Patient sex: M
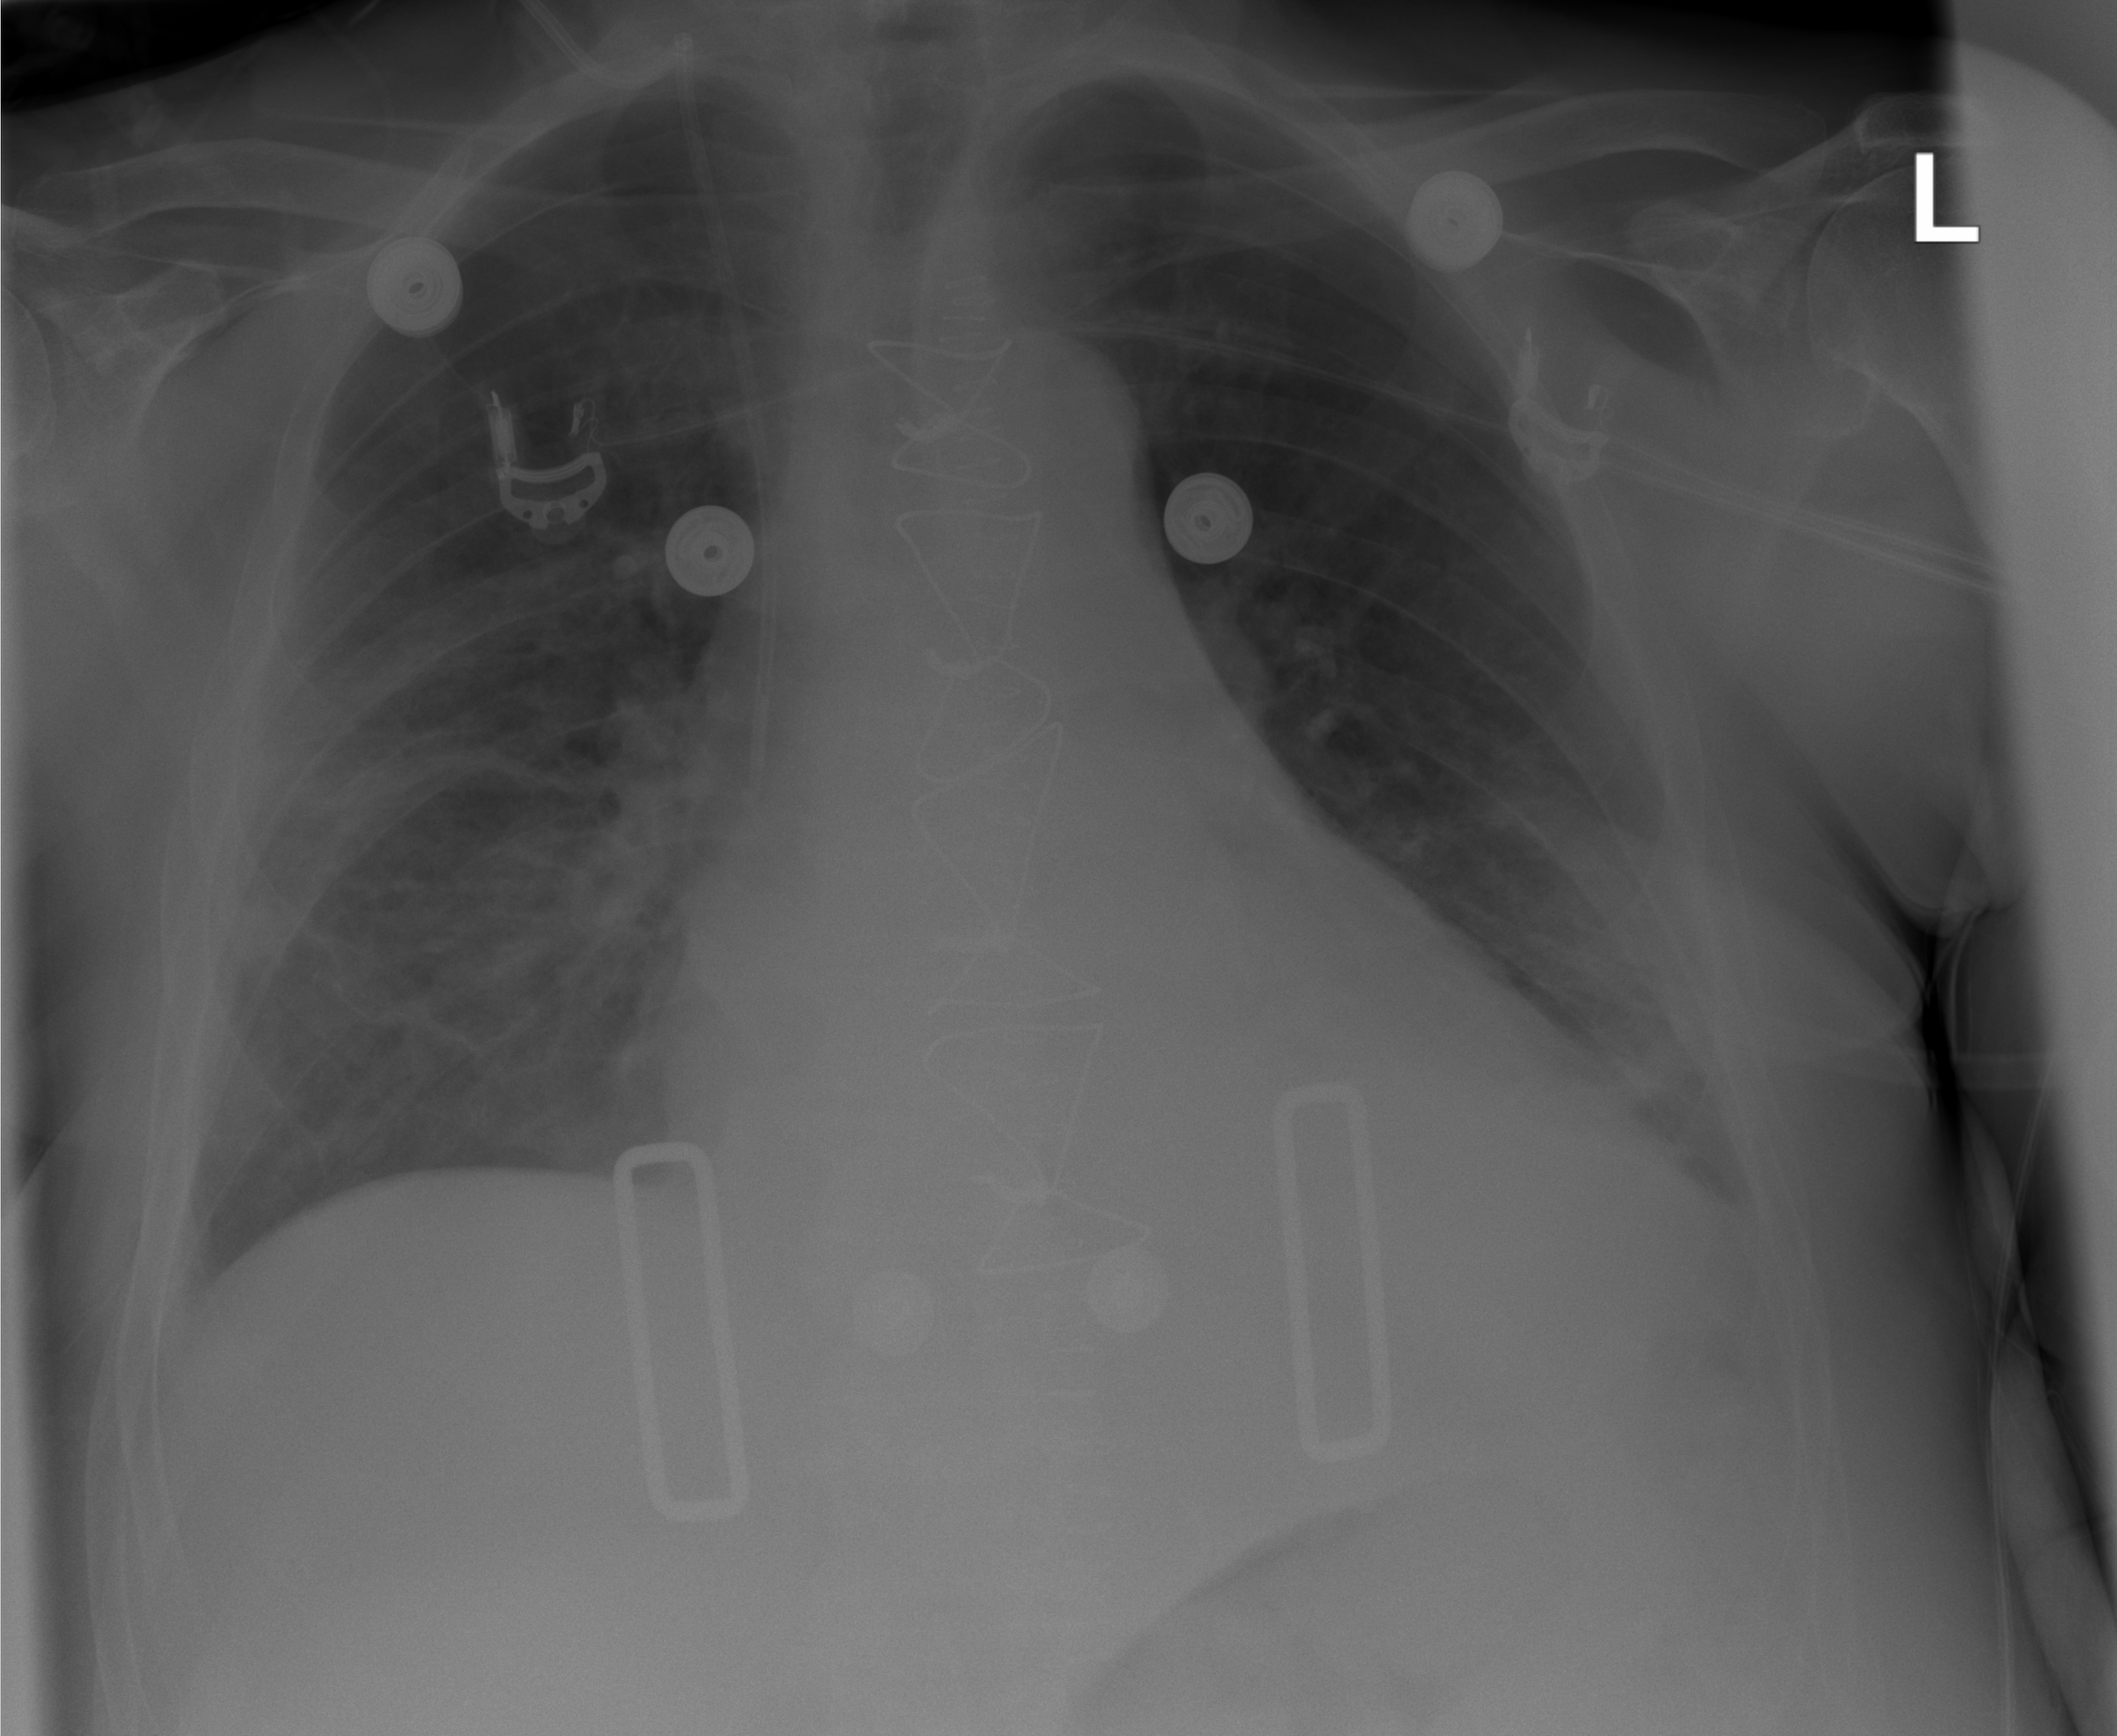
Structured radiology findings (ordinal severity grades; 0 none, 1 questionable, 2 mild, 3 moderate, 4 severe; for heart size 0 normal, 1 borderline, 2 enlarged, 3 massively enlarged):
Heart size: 1
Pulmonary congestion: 0
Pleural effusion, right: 1
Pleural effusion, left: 1
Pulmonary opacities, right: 1
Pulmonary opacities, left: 0
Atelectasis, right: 1
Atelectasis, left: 1